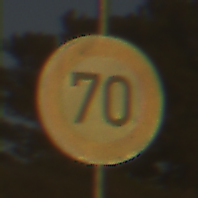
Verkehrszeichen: Geschwindigkeit70
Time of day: SunriseSunset
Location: Outdoor (RoadRail)
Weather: PartlyCloudy
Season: NotSpecified
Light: Natural